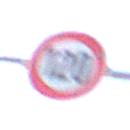
Verkehrszeichen: Geschwindigkeit120
Umgebung: Outdoor, Nature
Tageszeit: Midday
Wetter: PartlyCloudy
Licht: Natural
Jahreszeit: NotSpecified
Kontrast: HighContrast